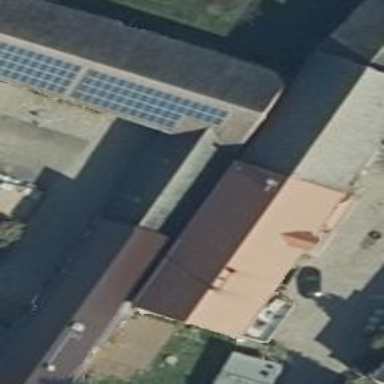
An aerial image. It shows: Commercial building.